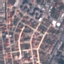
Land use / land cover: Residential